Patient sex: M
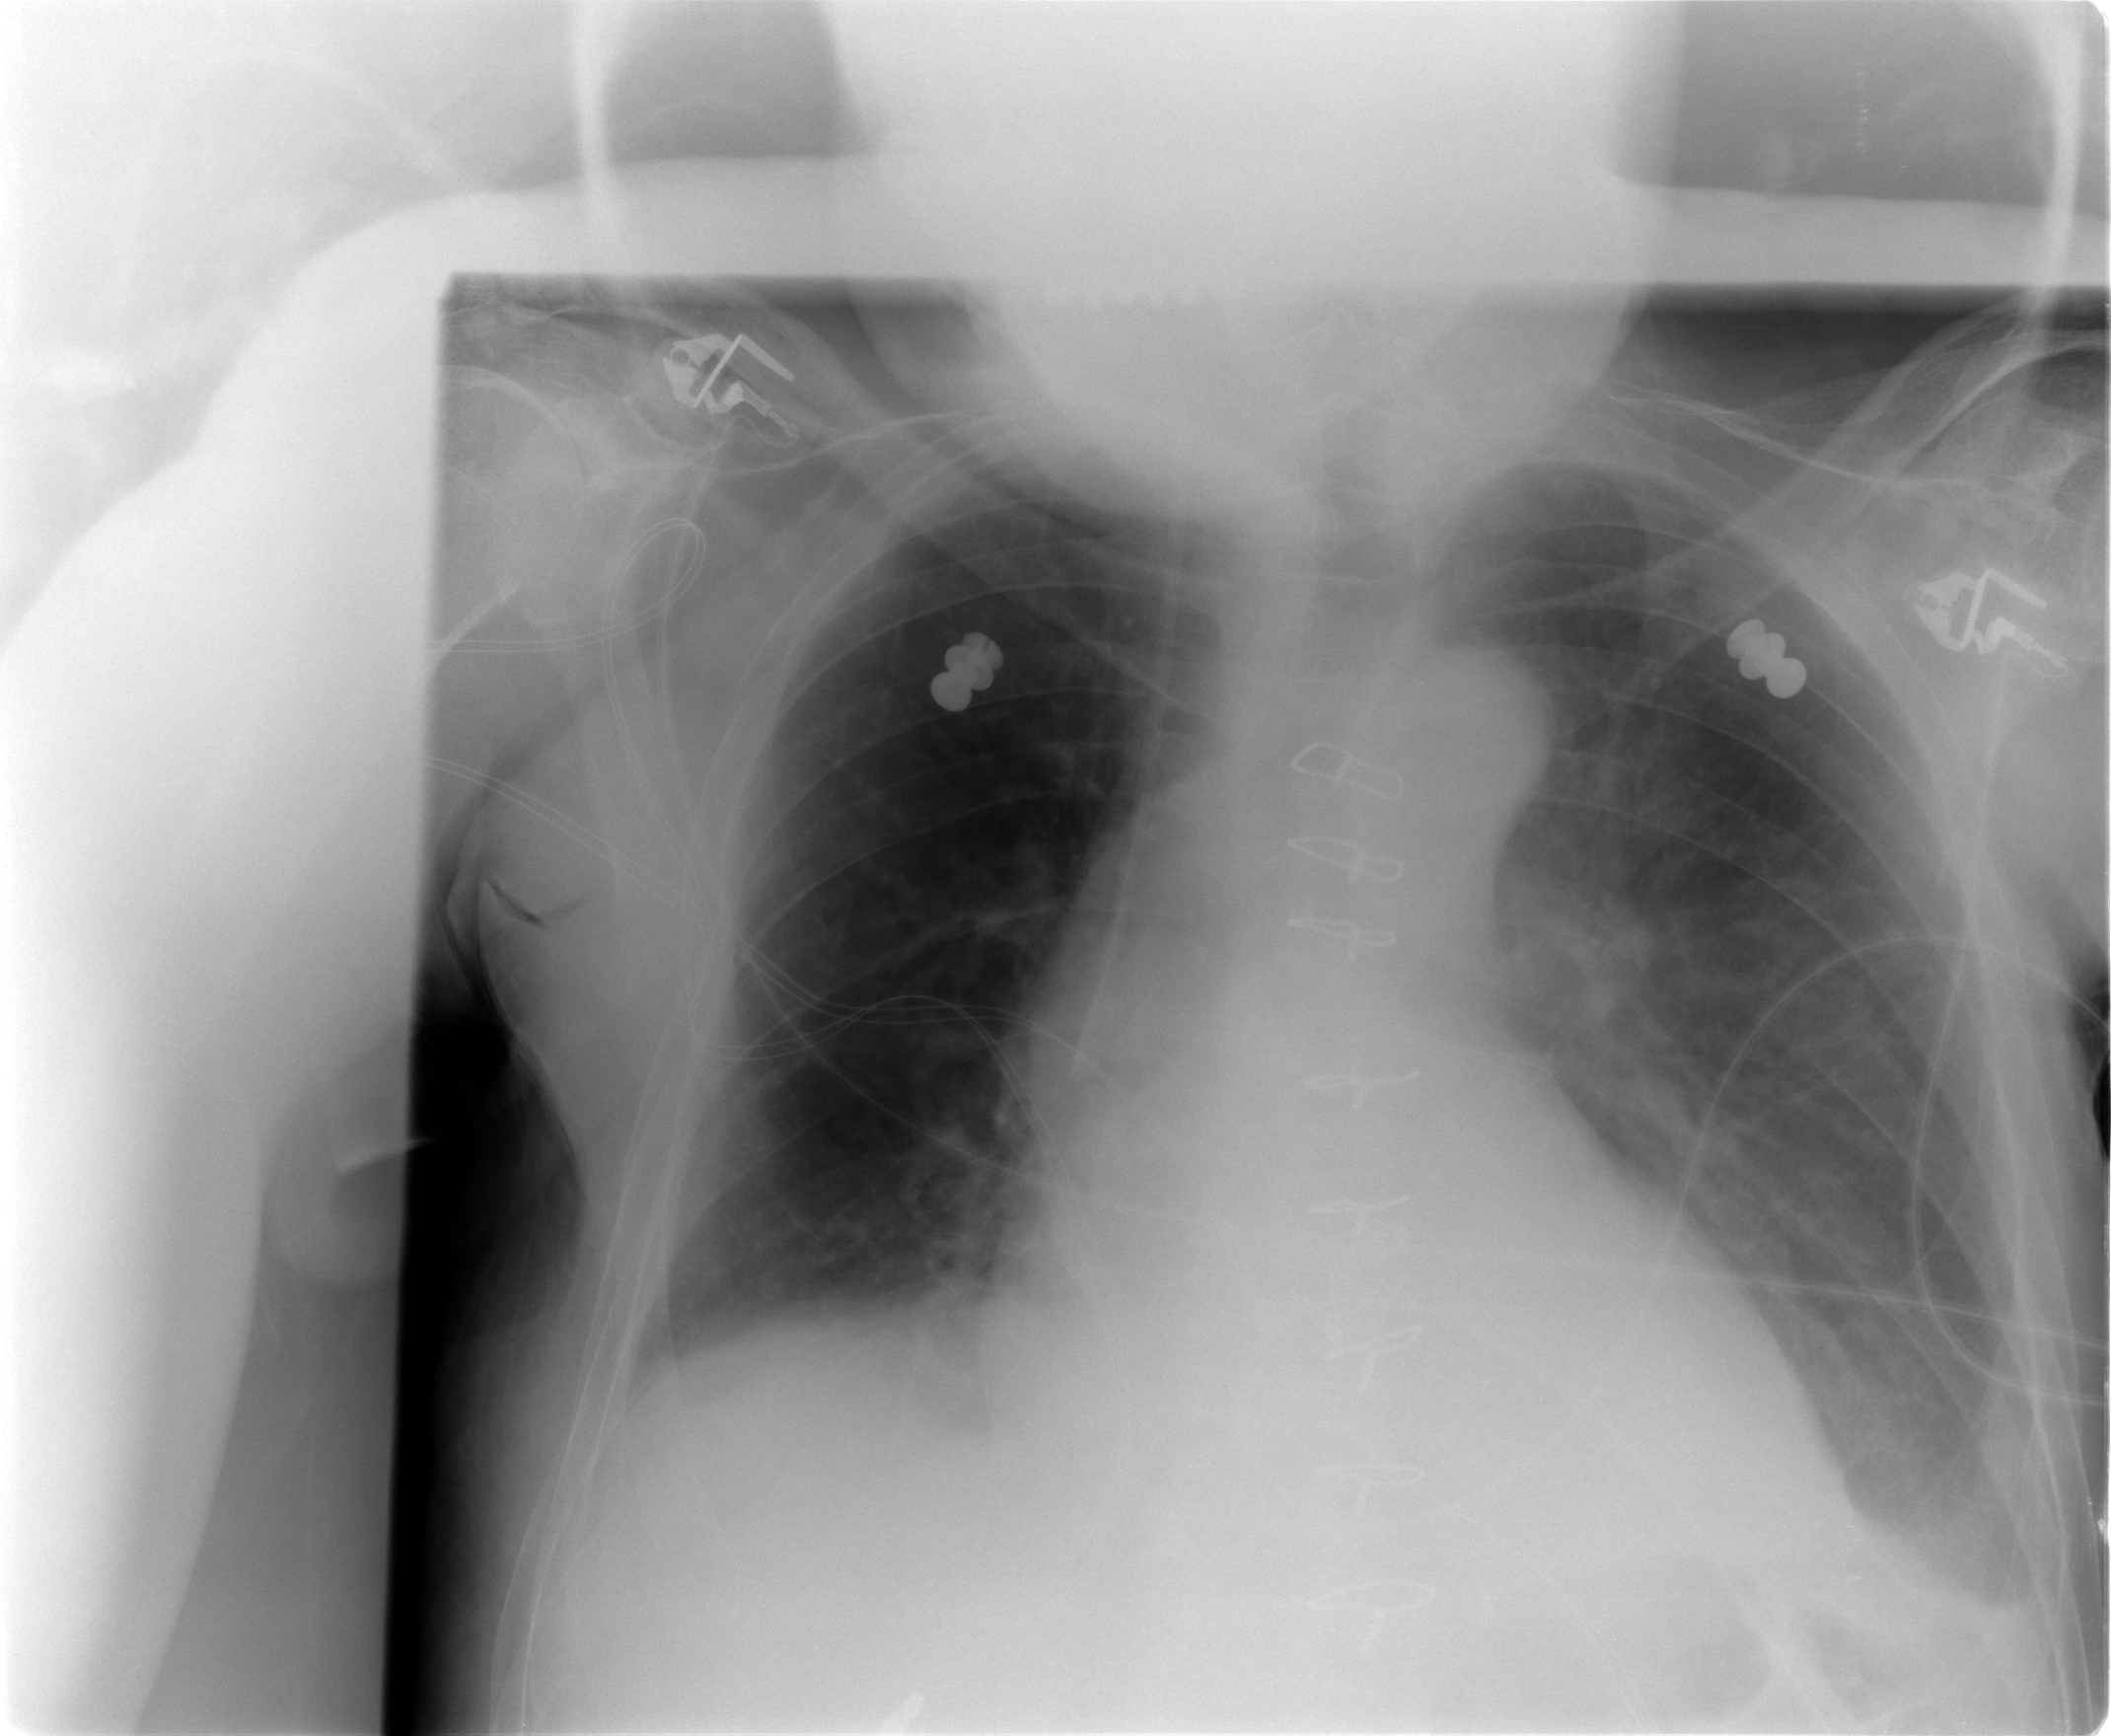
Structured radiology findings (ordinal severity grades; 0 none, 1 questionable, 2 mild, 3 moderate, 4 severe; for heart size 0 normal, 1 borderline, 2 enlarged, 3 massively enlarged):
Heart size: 2
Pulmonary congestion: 0
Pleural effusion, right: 2
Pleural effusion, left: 2
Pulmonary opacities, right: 0
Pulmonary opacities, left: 0
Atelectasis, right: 2
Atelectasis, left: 2